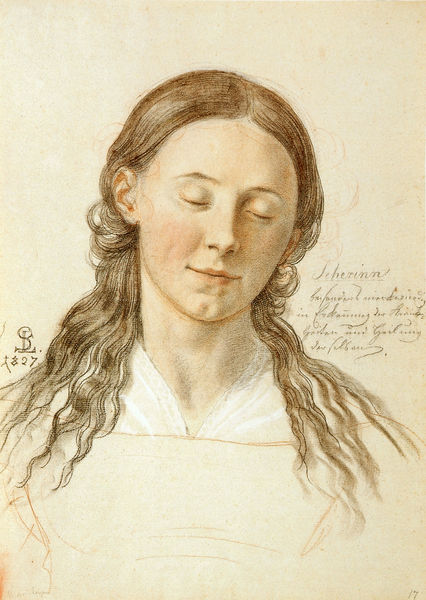
Titel: Seherin
Künstler: Ludwig Schnorr von Carolsfeld
Standort: Schweinfurt
Institution: Museum Georg Schäfer
Schlagwörter: kopf, schatten, schlaf, weiß, aquarell, mädchen, braun, frau, haar, hell, kleid, kreide, licht, mund, nase, ohr, pastell, skizze, stirn, zeichnung, dame, blond, hemd, jung, augen, bluse, gesicht, kragen, lang, bildnis, portrait, porträt, signatur, haare, lange haare, blatt, augenbrauen, brustbild, frontal, hübsch, kinn, locken, ohren, rosa, scheitel, schulter, rund, lächeln, schrift, wangen, ruhen, schlafen, grafik, graphik, ausdruck, weib, grübchen, inschrift, brauen, datum, geschlossen, lider, offen, kohle, druck, monogramm, radierung, text, beschriftung, initiale, koloriert, augenlider, geschlossene augen, lieder, doppelkinn, frauenportrait, müde, versonnen, antlitz, träumen, handschrift, gewellt, verzückung, lied, haarsträhnen, friedlich, latein, farbstift, lid, bilnis, seelig, entspannen, intelligent, träumt, gescheitelt, 1827, sl